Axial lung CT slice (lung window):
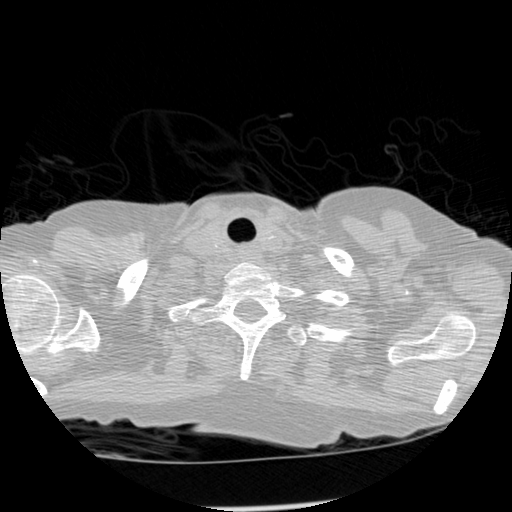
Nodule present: no